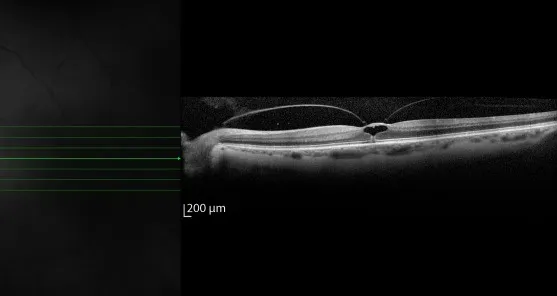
A; Baseline optical coherence tomography (OCT) of the left eye of patient 5 with vitreomacular traction (VMT) and with a huge cyst in the inner retinal layer and disruption of the ellipsoid zone.
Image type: ophthalmic_imaging (oct)